Question: In my application, I have set it up in the XML so it is in full screen using
'''
android:theme="@android:style/Theme.NoTitleBar.Fullscreen"
'''
Now this works fine when the app opens, however if while using the app, I use the home button to back out of the app, and then open it again, when it opens, a black navigation bar will appear for a second or two before disappearing. This does not occur if I exit the app using the back button, just the home button.
Does anyone know why this happens? I have tried doing it from code instead using
'''
this.requestWindowFeature(Window.FEATURE_NO_TITLE);
//Remove notification bar
this.getWindow().setFlags(WindowManager.LayoutParams.FLAG_FULLSCREEN, WindowManager.LayoutParams.FLAG_FULLSCREEN);
'''
However, what this does is removes the title bar, but the black bar is there at the top, just nothing is in it.
I.e. this bar

I tried combining the code, by putting the full screen line of code in the XML and also adding the code I showed above into the app, but same thing happens. If I back out of the app with home button and enter it again, that black bar will appear for two seconds temporarily pushing the app and its contents down before righting itself again.
How do I go about fixing this? I have been trying loads of different solutions, but nothing seems to work.
Thanks in advance
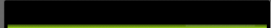
Answer: Seems to a bug with Android OS. Only way to fix it is go to device, settings animation, and disable animations.